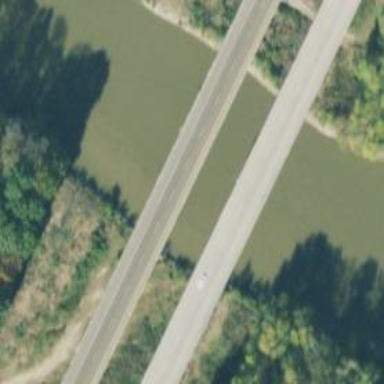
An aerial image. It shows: Bridge on trunk highway with dual carriageway.